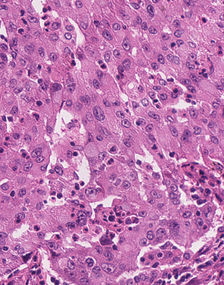
Tumor epithelial tissue: yes
Tumor-associated stroma tissue: no
Normal tissue: no